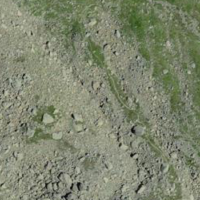
EUNIS habitat code: 26
Species observed at this site:
Gentianella campestris